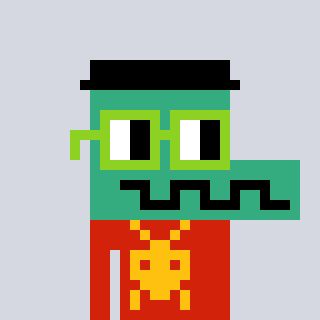
a pixel art character with square light green glasses, a crocodile-shaped head and a red-colored body on a cool background